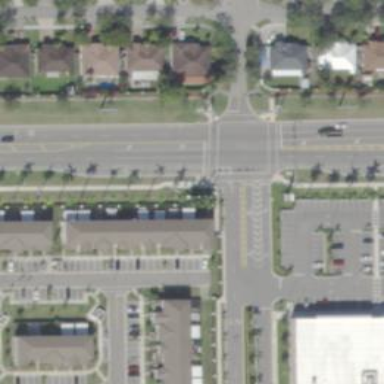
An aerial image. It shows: Uncontrolled road crossing with lines marking the way.